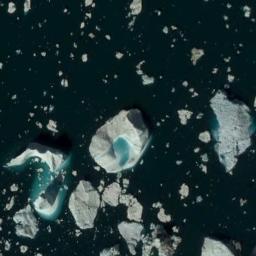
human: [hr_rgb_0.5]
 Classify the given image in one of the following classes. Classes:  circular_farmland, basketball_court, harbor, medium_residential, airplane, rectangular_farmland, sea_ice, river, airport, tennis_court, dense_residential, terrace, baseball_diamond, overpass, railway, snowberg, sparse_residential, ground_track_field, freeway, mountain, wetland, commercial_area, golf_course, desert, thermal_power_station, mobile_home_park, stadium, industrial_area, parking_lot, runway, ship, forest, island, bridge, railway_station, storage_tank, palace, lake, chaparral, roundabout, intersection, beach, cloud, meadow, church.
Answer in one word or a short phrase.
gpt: sea_ice